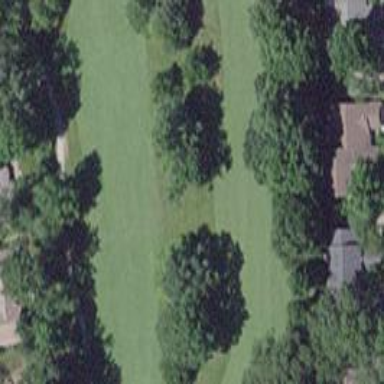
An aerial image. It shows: View of golf hole.